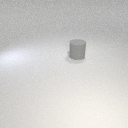
large gray rubber cylinder